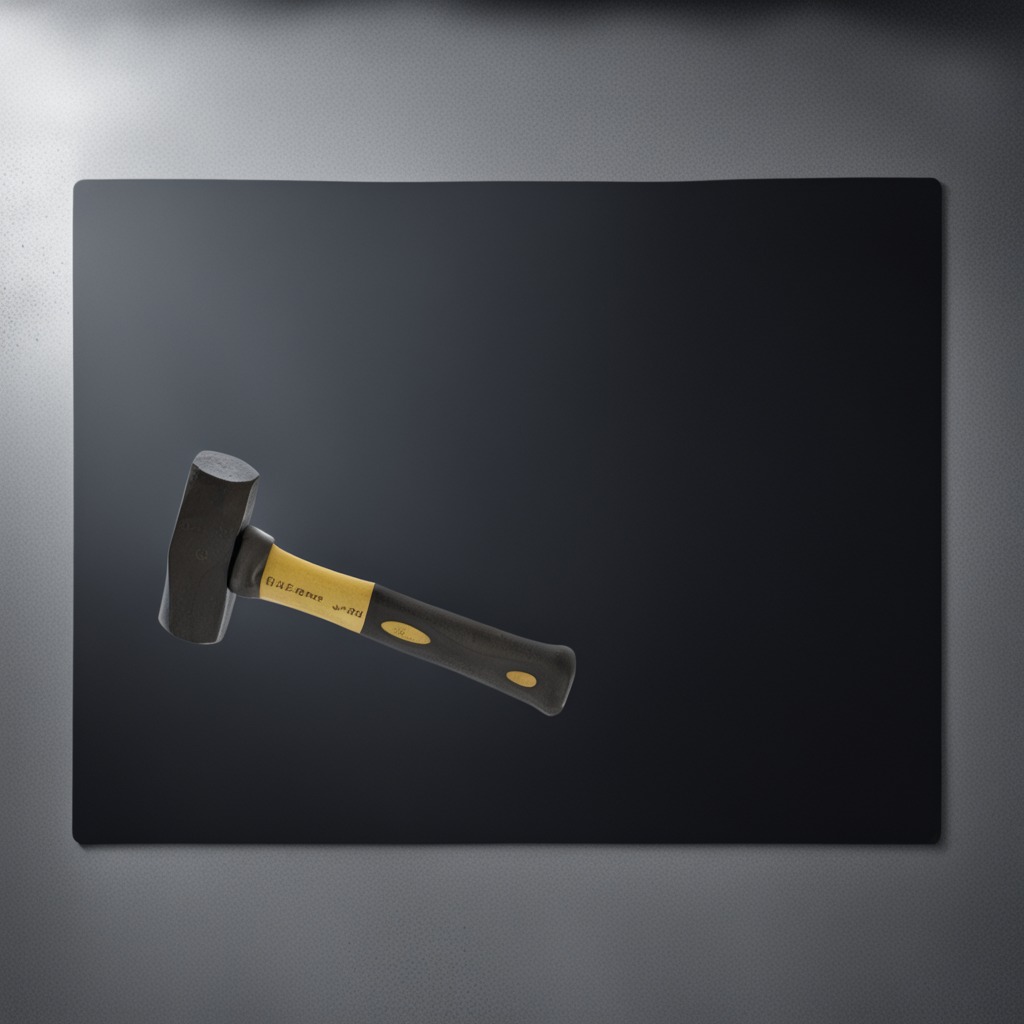
A hammer lies on a clean granite tabletop covered with a black rubber mat inside a workshop under bright overhead lighting crisp shadows high clarity worn but beneath the mat.